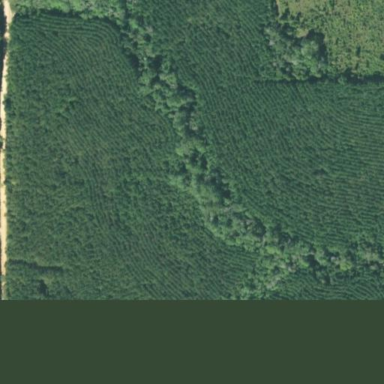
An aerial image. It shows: Forest dominated by needle-leaved trees.